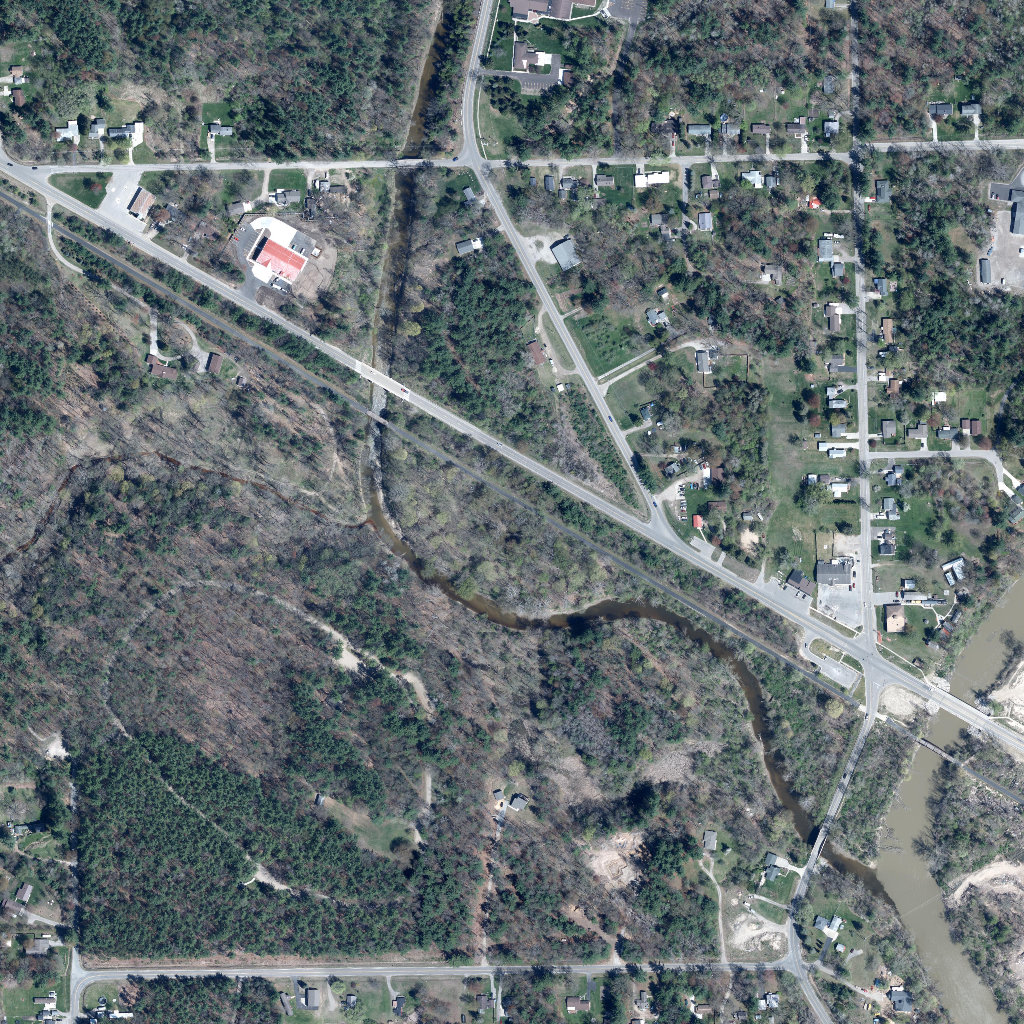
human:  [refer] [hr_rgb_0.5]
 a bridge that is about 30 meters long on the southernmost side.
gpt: <box>[[79, 80, 80, 83, 0]]</box>

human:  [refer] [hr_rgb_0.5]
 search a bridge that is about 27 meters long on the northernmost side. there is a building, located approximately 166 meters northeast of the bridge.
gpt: <box>[[38, 15, 41, 16, 0]]</box>